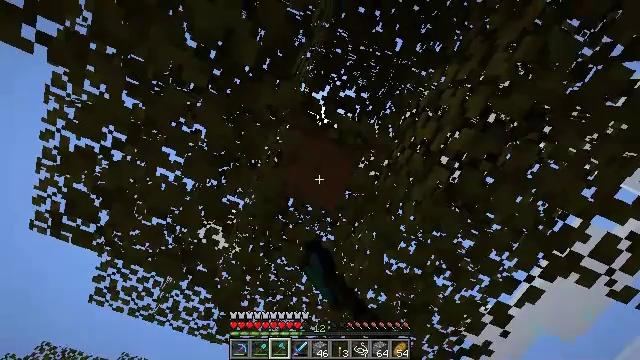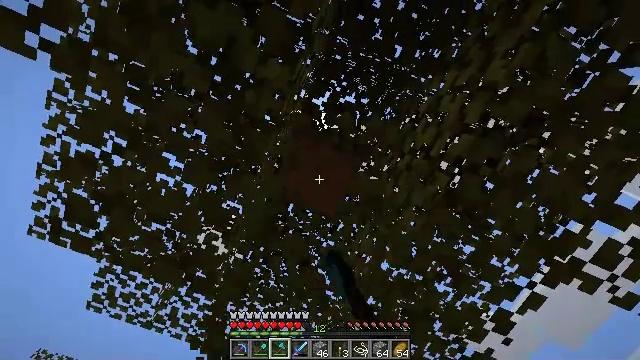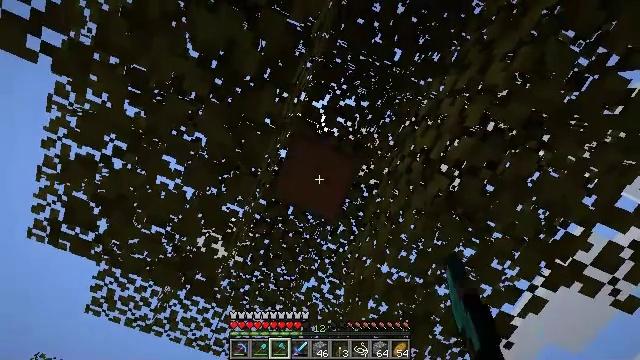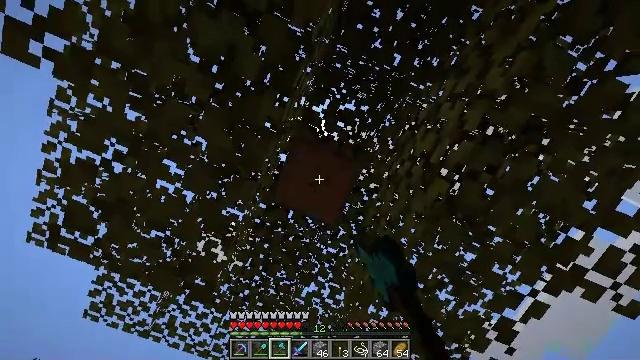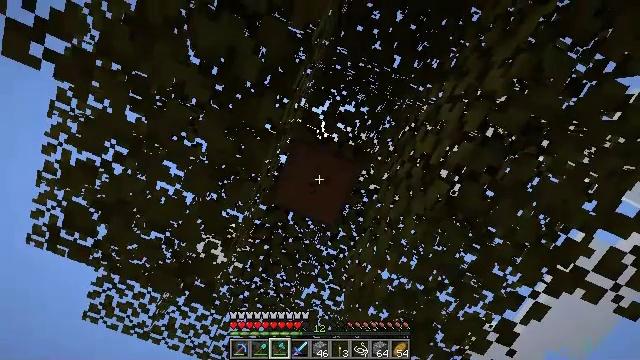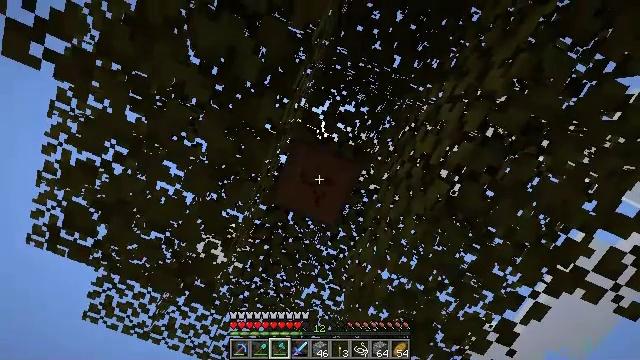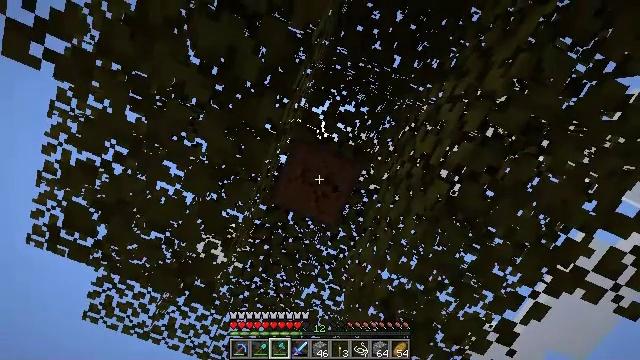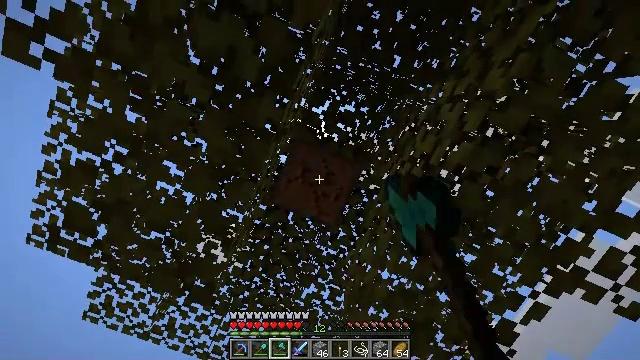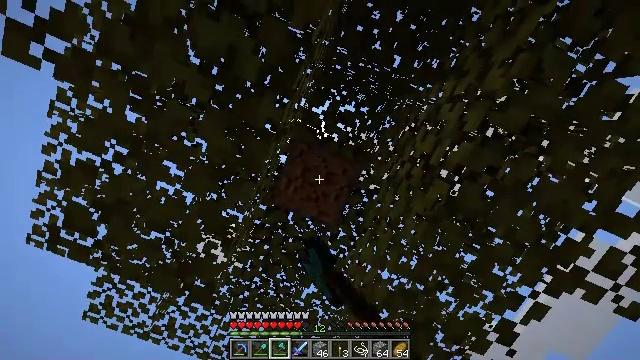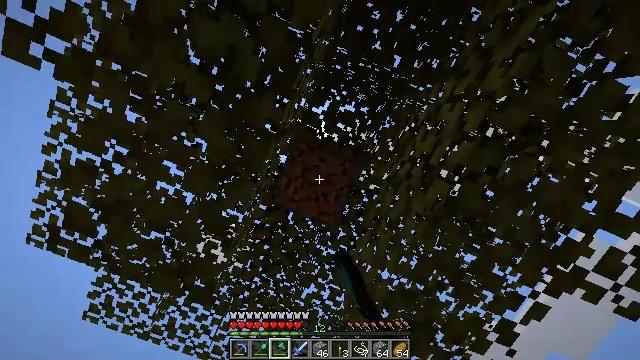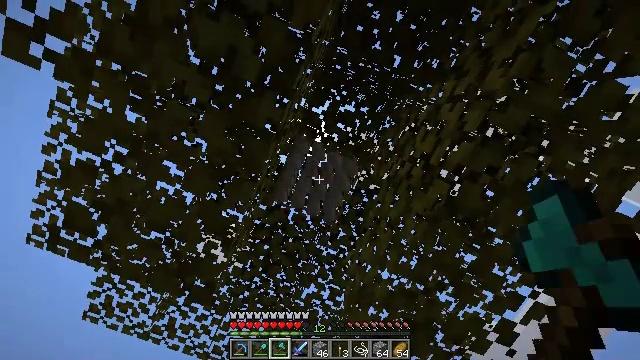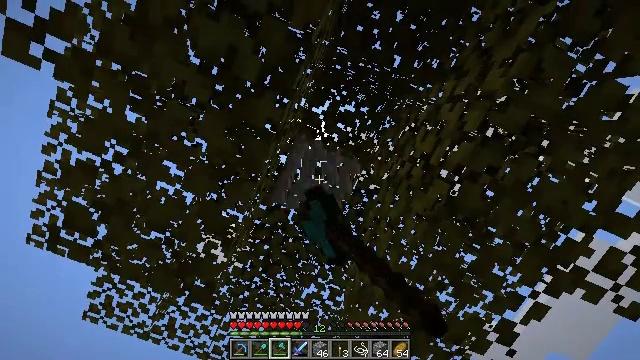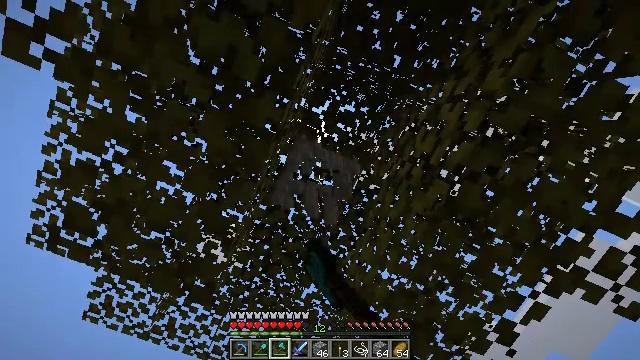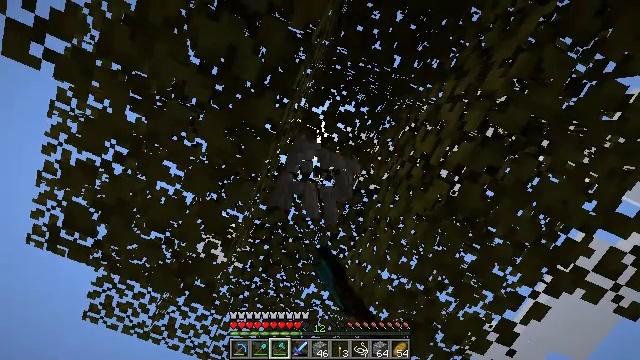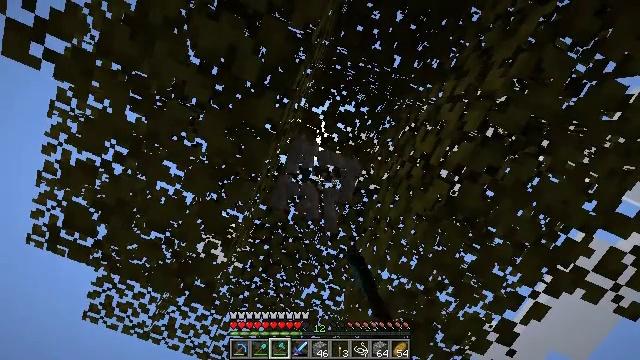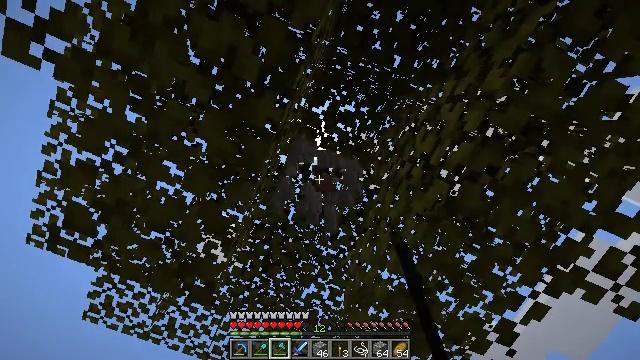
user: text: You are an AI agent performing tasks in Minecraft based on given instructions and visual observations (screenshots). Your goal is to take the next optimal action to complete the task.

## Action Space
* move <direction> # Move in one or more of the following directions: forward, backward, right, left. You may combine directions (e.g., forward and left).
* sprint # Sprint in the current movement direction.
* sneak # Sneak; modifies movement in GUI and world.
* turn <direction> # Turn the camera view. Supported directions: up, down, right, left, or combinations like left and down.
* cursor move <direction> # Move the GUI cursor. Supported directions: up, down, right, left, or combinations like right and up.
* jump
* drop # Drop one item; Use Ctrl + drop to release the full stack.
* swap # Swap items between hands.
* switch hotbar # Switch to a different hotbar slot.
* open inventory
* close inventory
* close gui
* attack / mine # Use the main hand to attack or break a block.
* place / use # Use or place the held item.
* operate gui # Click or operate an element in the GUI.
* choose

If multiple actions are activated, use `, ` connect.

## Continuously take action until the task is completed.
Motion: motion action
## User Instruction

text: Gather the acacia log for building.
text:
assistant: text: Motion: turn up, attack / mine
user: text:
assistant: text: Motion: attack / mine
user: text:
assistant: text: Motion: attack / mine
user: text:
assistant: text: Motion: attack / mine
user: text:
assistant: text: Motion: attack / mine
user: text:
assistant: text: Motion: attack / mine
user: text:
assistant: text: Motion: attack / mine
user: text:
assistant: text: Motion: attack / mine
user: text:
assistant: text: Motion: attack / mine
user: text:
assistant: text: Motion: attack / mine
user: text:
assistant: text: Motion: attack / mine
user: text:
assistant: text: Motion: attack / mine
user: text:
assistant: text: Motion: attack / mine
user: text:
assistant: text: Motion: attack / mine
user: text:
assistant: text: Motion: attack / mine
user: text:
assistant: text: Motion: attack / mine
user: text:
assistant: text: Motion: attack / mine
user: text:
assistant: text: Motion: attack / mine
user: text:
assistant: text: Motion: move back, attack / mine
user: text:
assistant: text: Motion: move back
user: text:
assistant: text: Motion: move back, turn right and down
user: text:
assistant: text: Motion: move back, turn right and down
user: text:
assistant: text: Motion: move back, turn right and down
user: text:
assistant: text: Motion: move back, turn right and down
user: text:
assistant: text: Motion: move back, turn right and down
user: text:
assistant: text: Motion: move back, turn right and down
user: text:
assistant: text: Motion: move back, turn right and down
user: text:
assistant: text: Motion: move back, turn down
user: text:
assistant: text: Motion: move back, turn down
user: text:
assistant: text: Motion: turn left and down